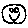
Label: smiley face